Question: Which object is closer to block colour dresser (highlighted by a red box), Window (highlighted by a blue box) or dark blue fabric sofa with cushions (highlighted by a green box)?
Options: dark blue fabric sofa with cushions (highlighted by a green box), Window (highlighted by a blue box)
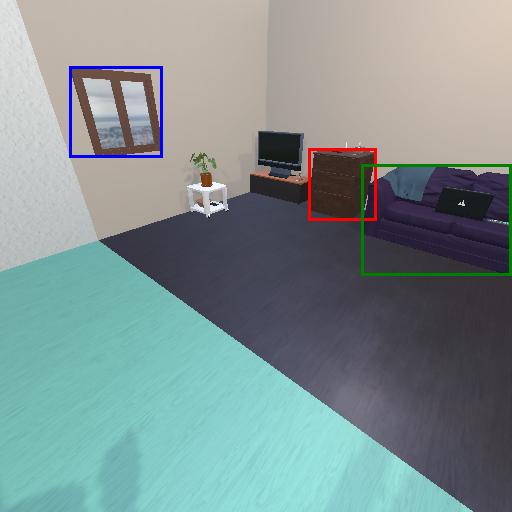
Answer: dark blue fabric sofa with cushions (highlighted by a green box)